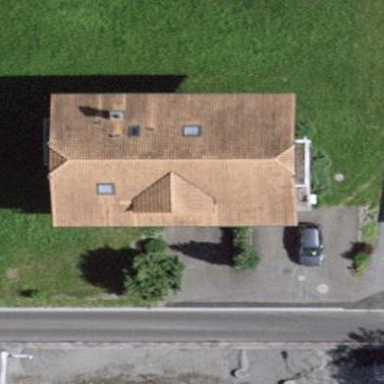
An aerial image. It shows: Simple and straightforward house.